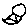
Label: bird